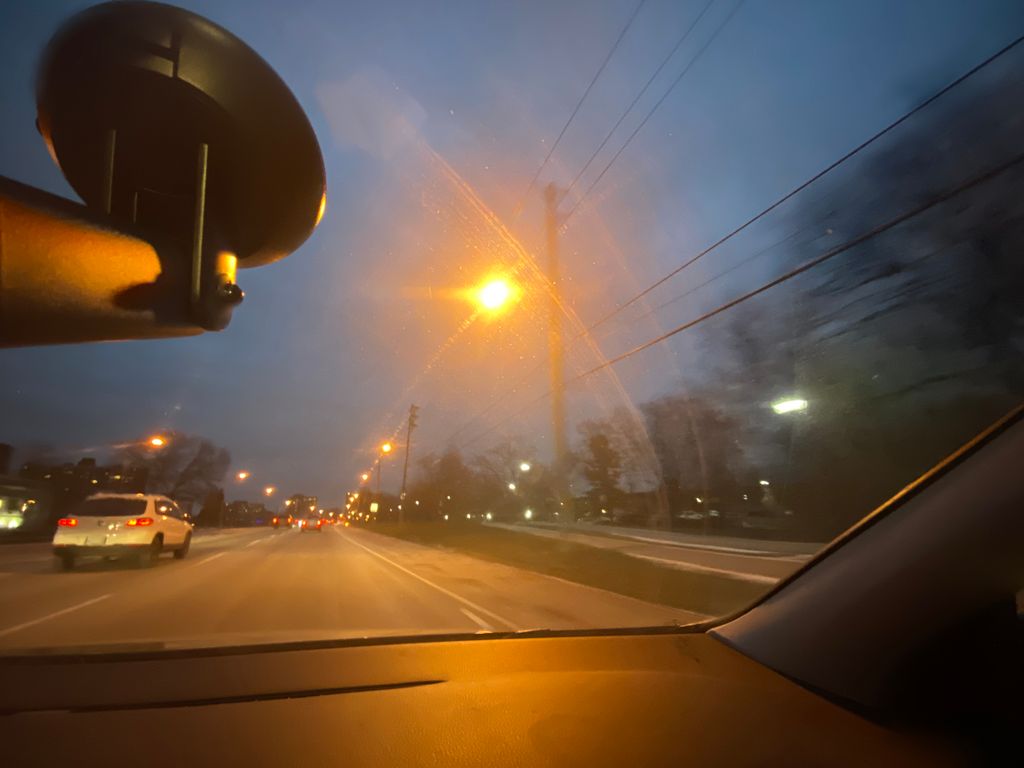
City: toronto